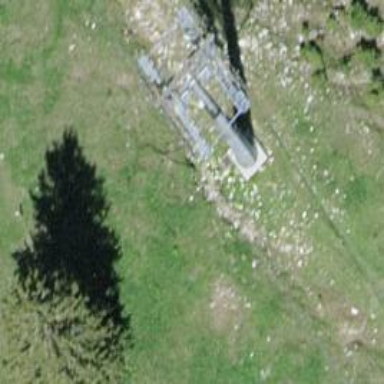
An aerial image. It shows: Pylon for aerialway.